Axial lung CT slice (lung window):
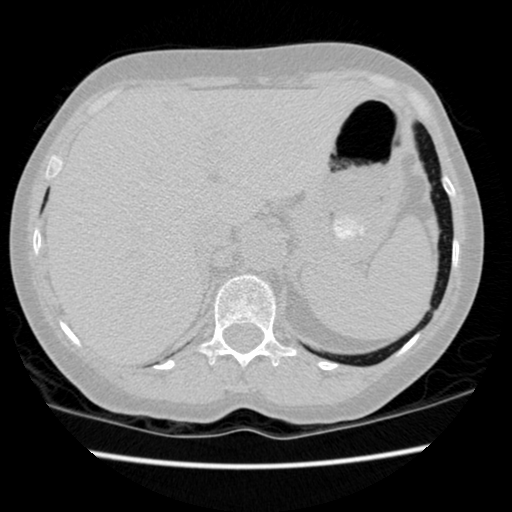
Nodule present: no